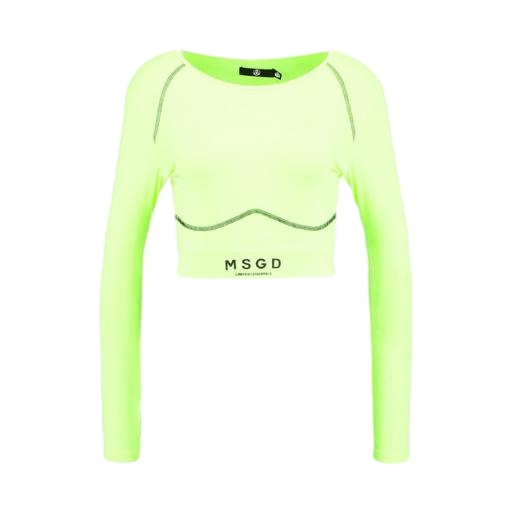
long-sleeve top, yellow iconic women's long-sleeved t-shirt, l/s top, white background